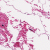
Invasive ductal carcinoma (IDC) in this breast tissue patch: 0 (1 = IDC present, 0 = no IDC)